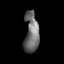
Tissue: skin
Cell type: Myeloid cells
Senescence score: 0.2519
Nuclear area (px): 567
Mean DAPI intensity: 109.545